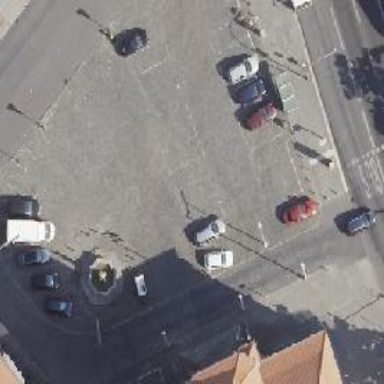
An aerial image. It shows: Marketplace.